Field crop: tomato
Growth stage: 2
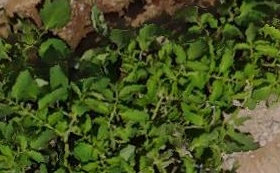
Species: tomato